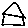
Label: house